Field crop: tomato
Growth stage: 2
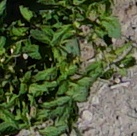
Species: tomato